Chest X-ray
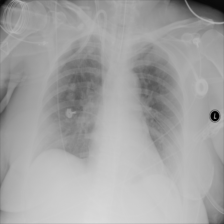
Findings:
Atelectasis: negative
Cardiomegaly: negative
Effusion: negative
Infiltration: negative
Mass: negative
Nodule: negative
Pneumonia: negative
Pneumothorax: negative
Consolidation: negative
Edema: negative
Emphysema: negative
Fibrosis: negative
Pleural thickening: negative
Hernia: negative